Interaction volume radius: 5 \u00c5
Interaction volume height: 15 \u00c5
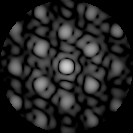
Disorder parameter: 0.3348